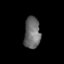
Tissue: skin
Cell type: Epithelial cells
Senescence score: 0.2411
Nuclear area (px): 493
Mean DAPI intensity: 108.079